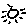
Label: sun